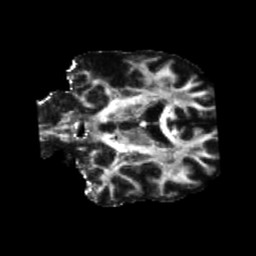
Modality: FA
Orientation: coronal
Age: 63
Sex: male
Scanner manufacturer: siemens
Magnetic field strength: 3 T
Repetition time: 5.25 s
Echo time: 0.08 s